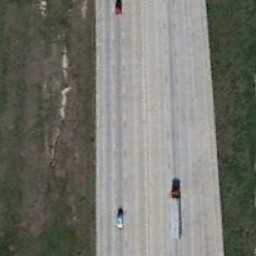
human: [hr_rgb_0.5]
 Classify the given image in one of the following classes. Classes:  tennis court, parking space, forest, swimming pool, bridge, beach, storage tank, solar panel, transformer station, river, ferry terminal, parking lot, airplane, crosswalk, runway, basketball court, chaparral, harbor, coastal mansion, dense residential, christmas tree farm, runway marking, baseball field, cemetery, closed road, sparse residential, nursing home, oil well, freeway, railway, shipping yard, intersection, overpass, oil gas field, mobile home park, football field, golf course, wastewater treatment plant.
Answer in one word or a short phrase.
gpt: freeway